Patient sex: M
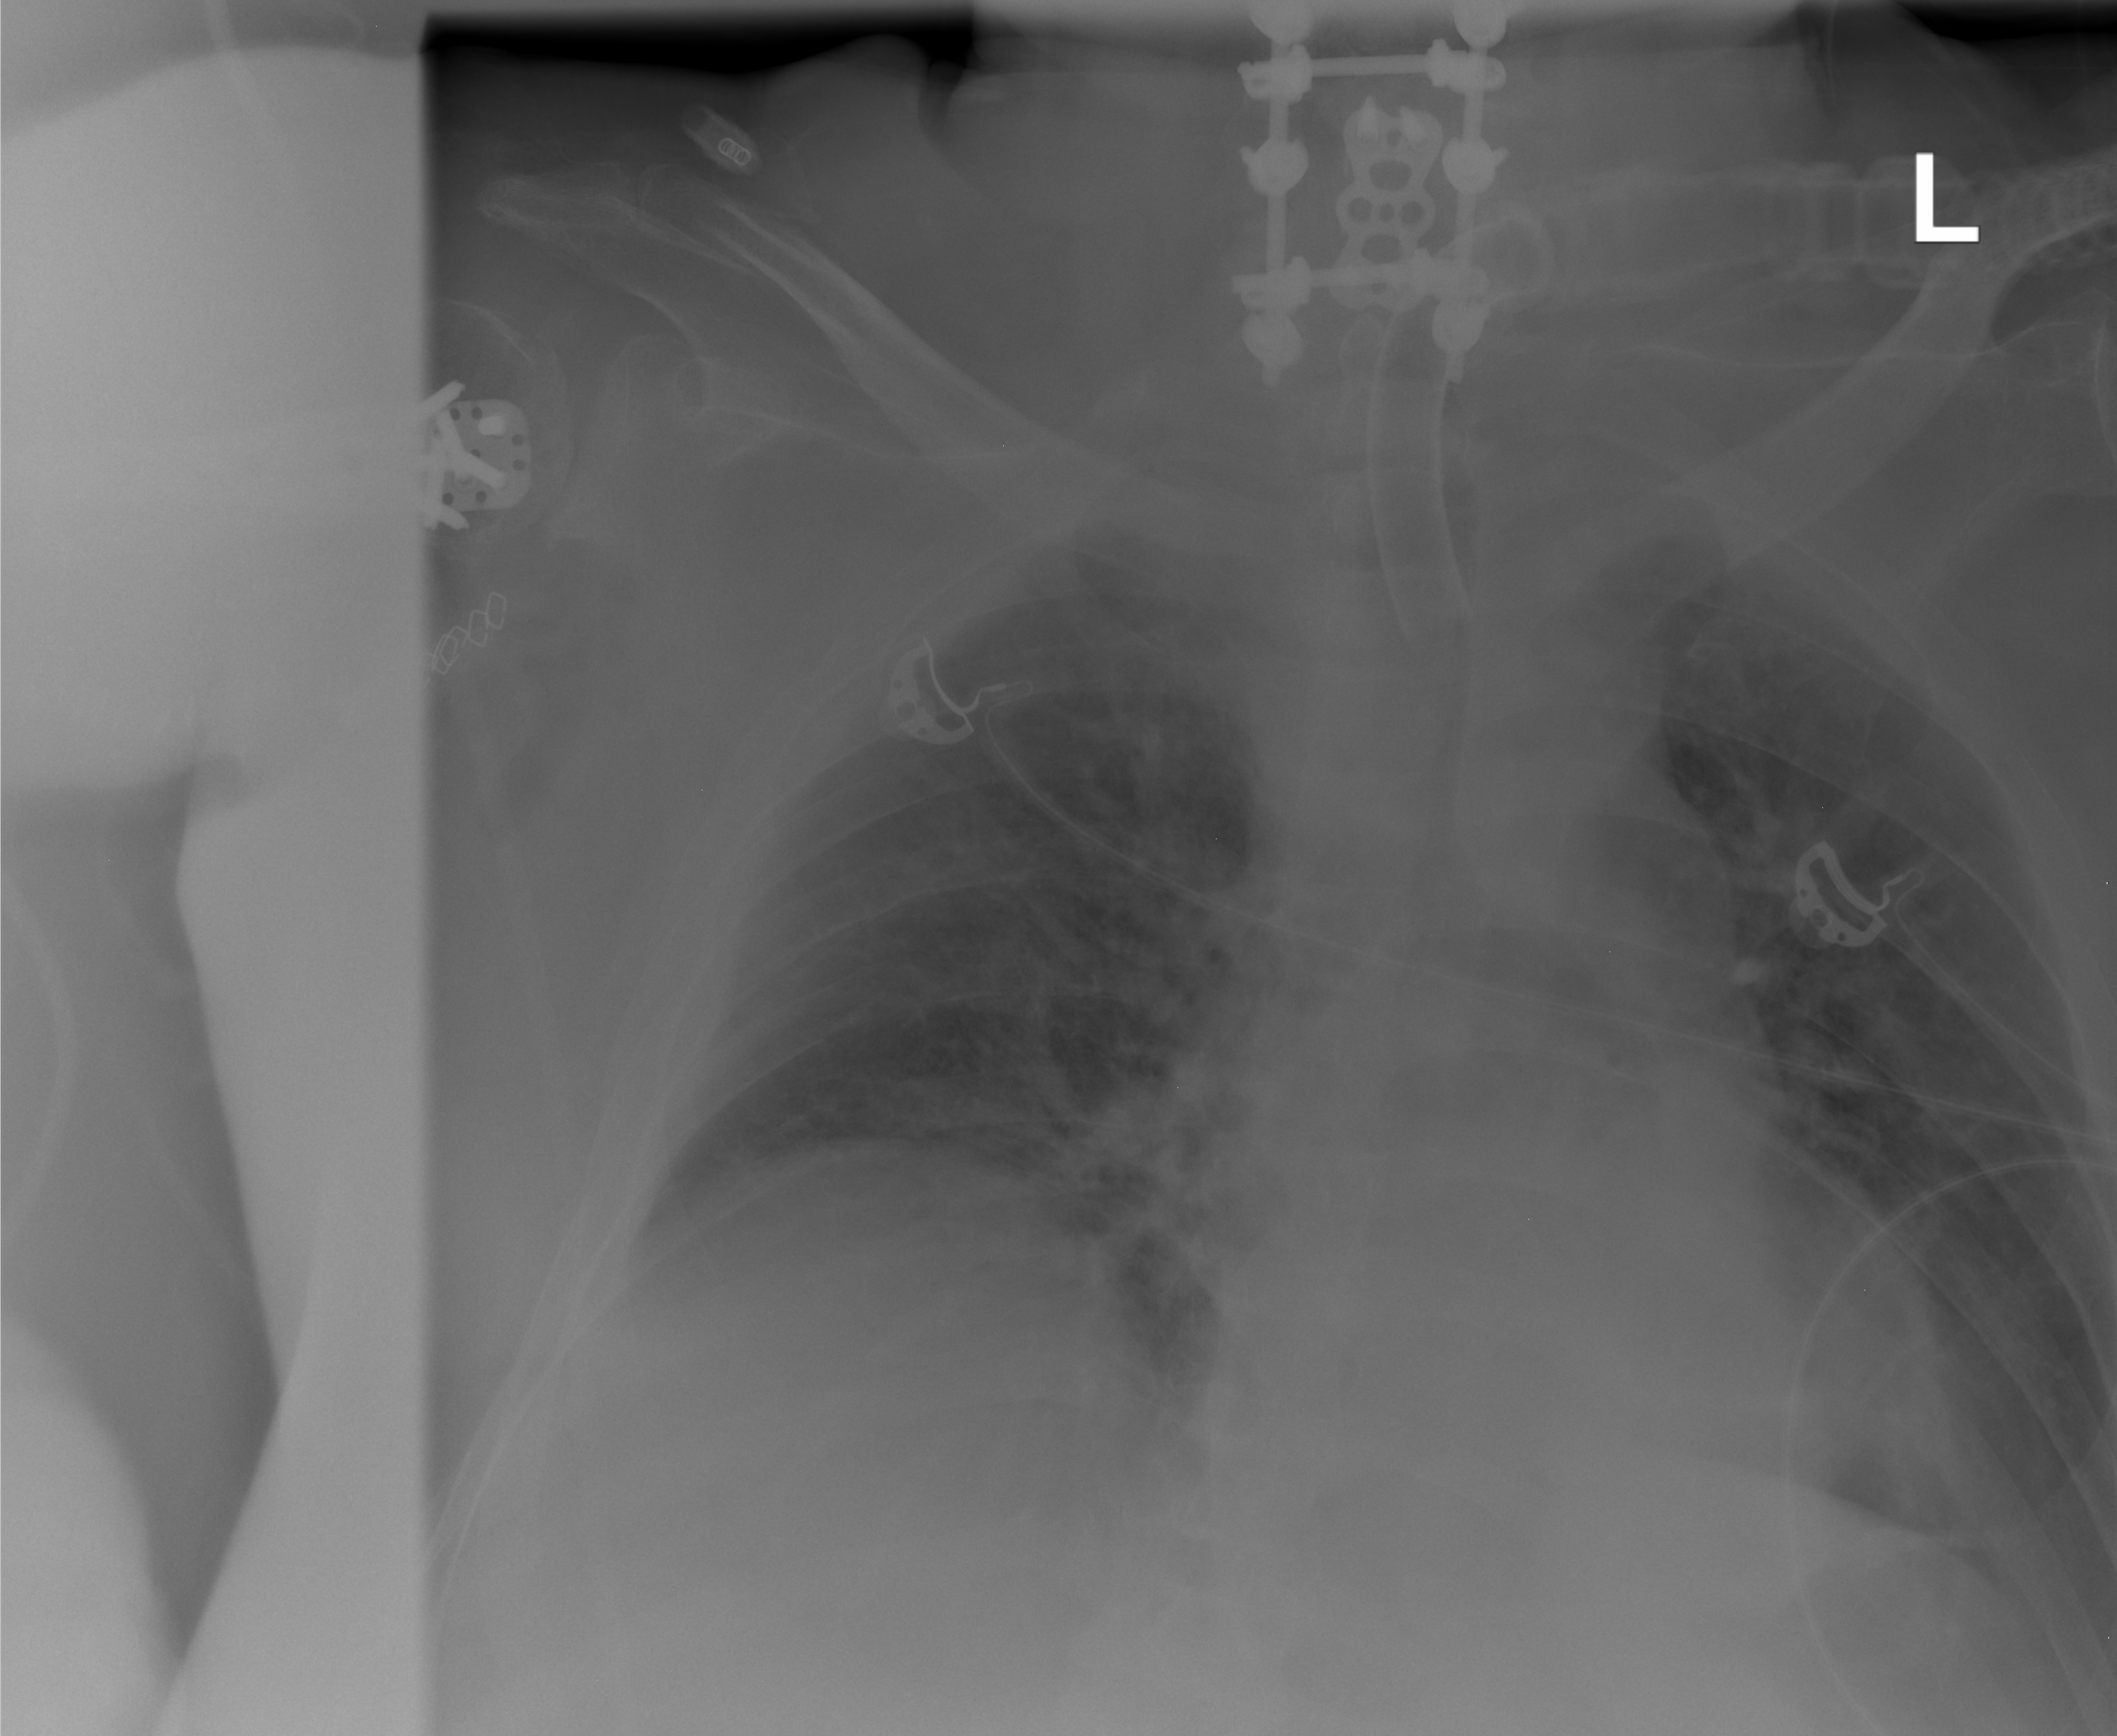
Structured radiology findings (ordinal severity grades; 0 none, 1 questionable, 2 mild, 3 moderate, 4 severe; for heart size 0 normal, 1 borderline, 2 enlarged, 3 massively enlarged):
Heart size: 0
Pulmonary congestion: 1
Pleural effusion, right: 1
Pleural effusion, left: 1
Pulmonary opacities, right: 2
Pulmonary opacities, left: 1
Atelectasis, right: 2
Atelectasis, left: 2